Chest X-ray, PA view. Patient: 32 years old, sex F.
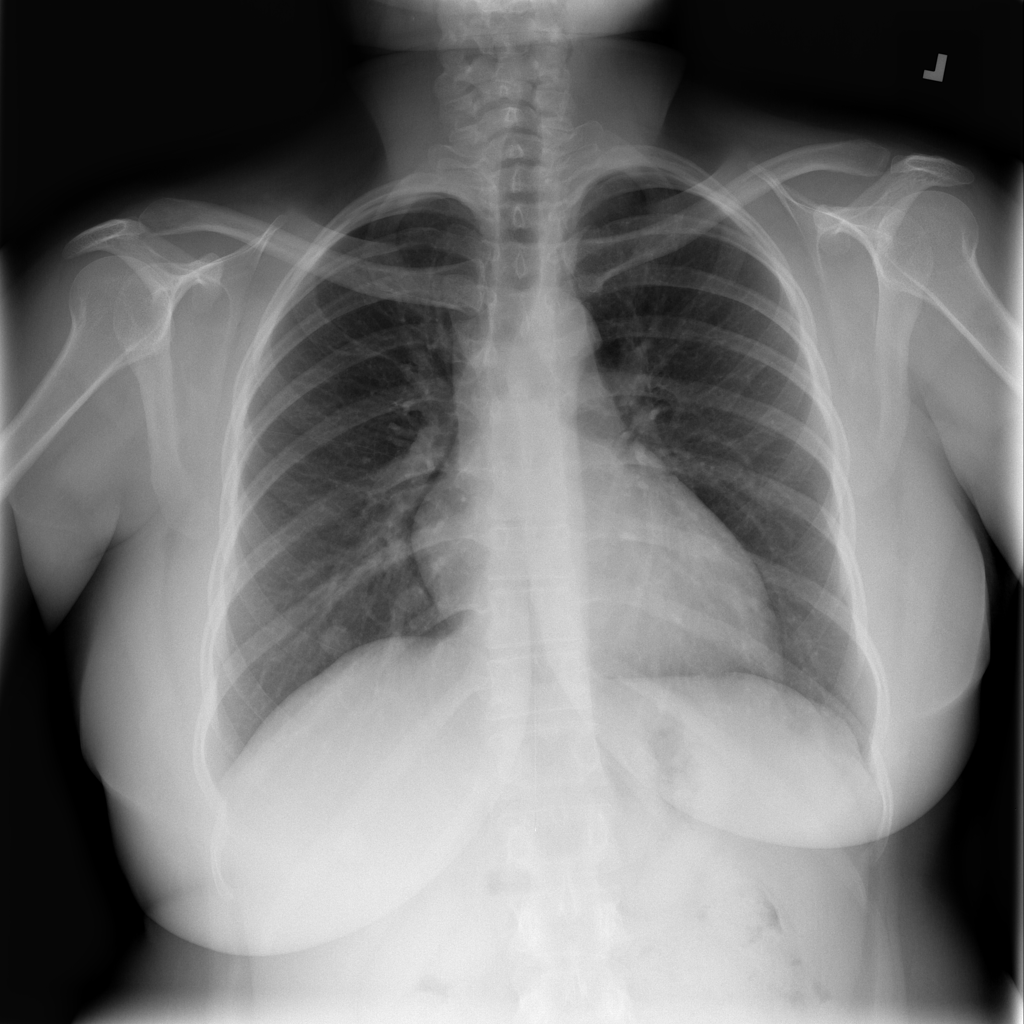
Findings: Nodule